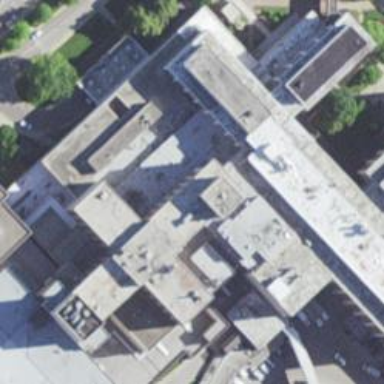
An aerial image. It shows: Hospital building.